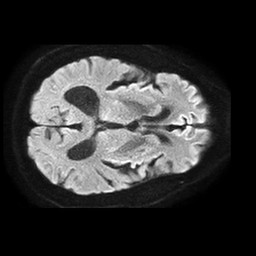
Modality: TRACE
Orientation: axial
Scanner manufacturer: philips
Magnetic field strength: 1.5 T
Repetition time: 4.6 s
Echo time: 0.08517 s